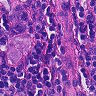
Metastatic tissue present: yes